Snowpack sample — Buffalo Mountain, Silverthorne, Colorado, USA (2/22/26, 2:02 PM MST)
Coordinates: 39.622, -106.113
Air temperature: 33 °F
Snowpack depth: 63 cm
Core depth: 40 cm
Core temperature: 26.6 °F
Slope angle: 11°, slope face: 116°
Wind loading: low
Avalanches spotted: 0
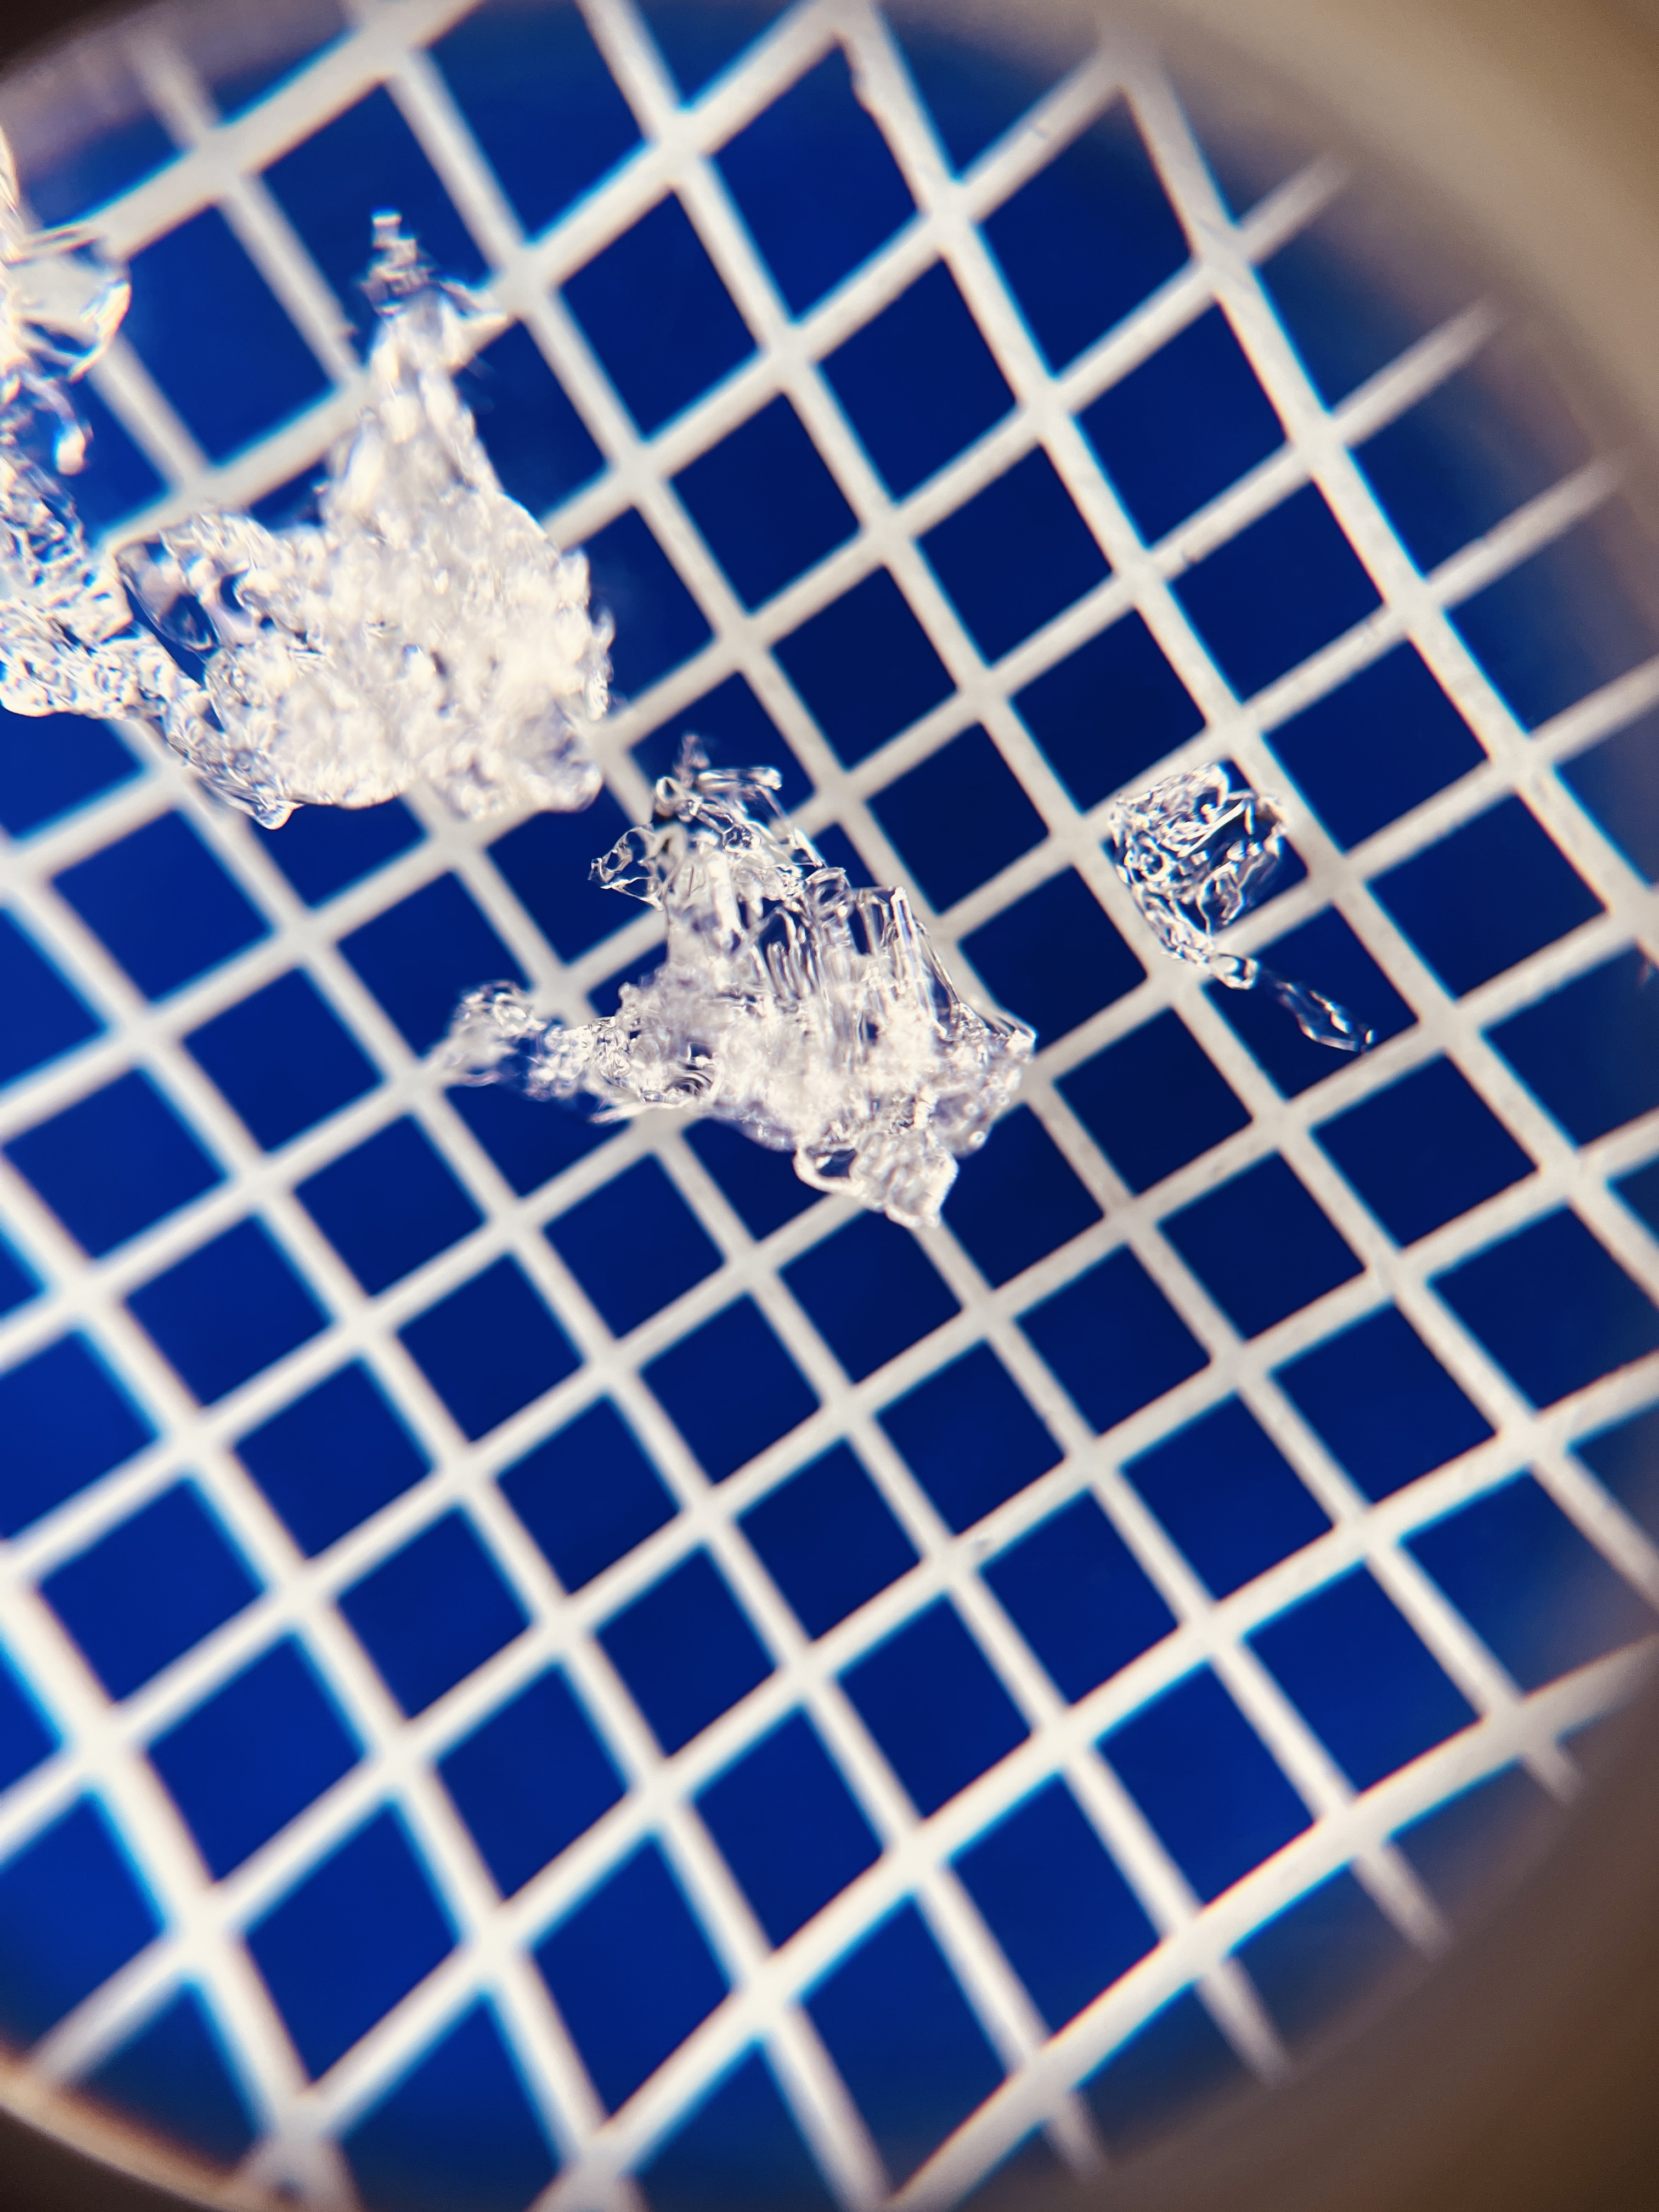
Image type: magnified_profile
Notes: In a firebreak similar to site 1, minimal wind loading with no spotted avalanches (not many faces in view though)